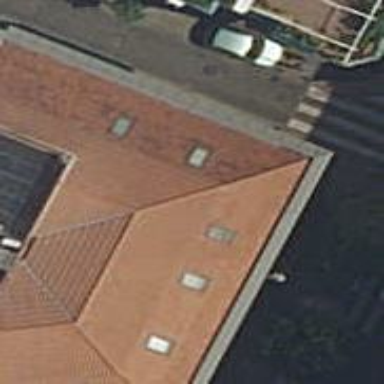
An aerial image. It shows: Healthcare clinic.